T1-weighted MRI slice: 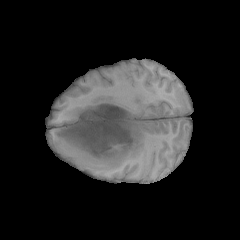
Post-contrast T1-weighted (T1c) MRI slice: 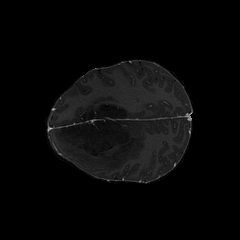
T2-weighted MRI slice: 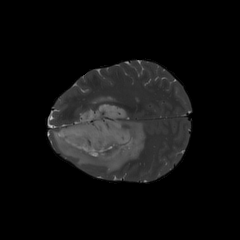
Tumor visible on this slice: yes